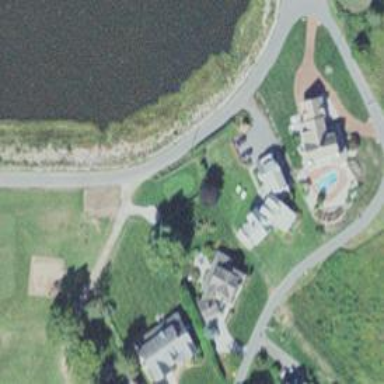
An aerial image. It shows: Path designated for golf carts.